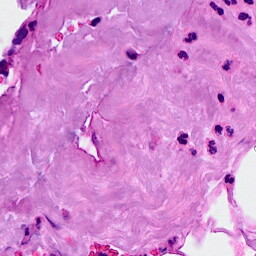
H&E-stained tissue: Breast